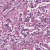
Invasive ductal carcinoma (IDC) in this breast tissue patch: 1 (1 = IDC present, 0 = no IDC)